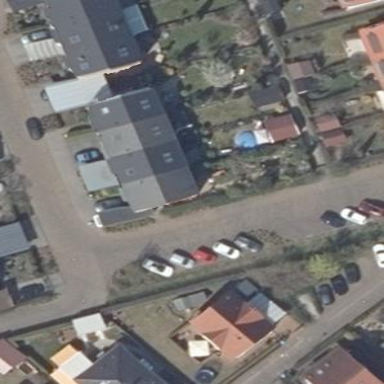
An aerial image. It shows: Terrace-style building with gabled roof.